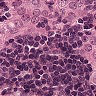
Metastatic tissue present: yes